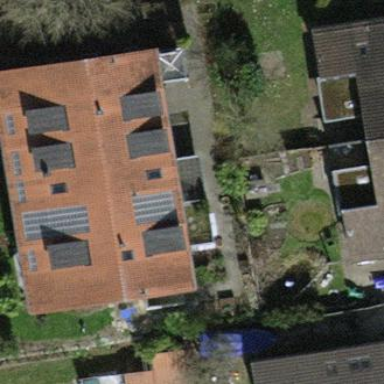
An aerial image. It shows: Building with tiled roof.